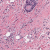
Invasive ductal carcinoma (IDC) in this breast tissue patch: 1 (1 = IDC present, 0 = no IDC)